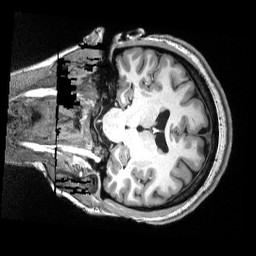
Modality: T1w
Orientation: coronal
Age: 20
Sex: female
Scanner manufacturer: siemens
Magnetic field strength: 3 T
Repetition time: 2.53 s
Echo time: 0.0033 s